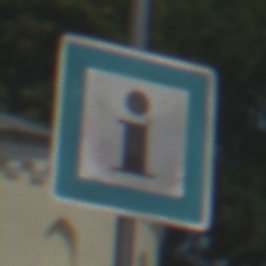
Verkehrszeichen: Informationsstelle
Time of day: Midday
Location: Outdoor (Suburban)
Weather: PartlyCloudy
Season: NotSpecified
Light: Natural